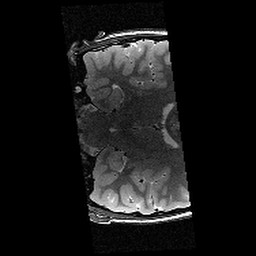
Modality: T2w
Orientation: coronal
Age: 12
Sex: female
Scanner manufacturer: siemens
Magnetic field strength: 3 T
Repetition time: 7.7 s
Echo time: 0.067 s